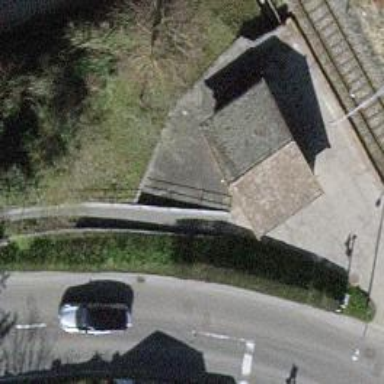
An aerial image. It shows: Halt on the railway.